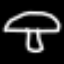
Label: mushroom